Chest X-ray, PA view. Patient: 51 years old, sex M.
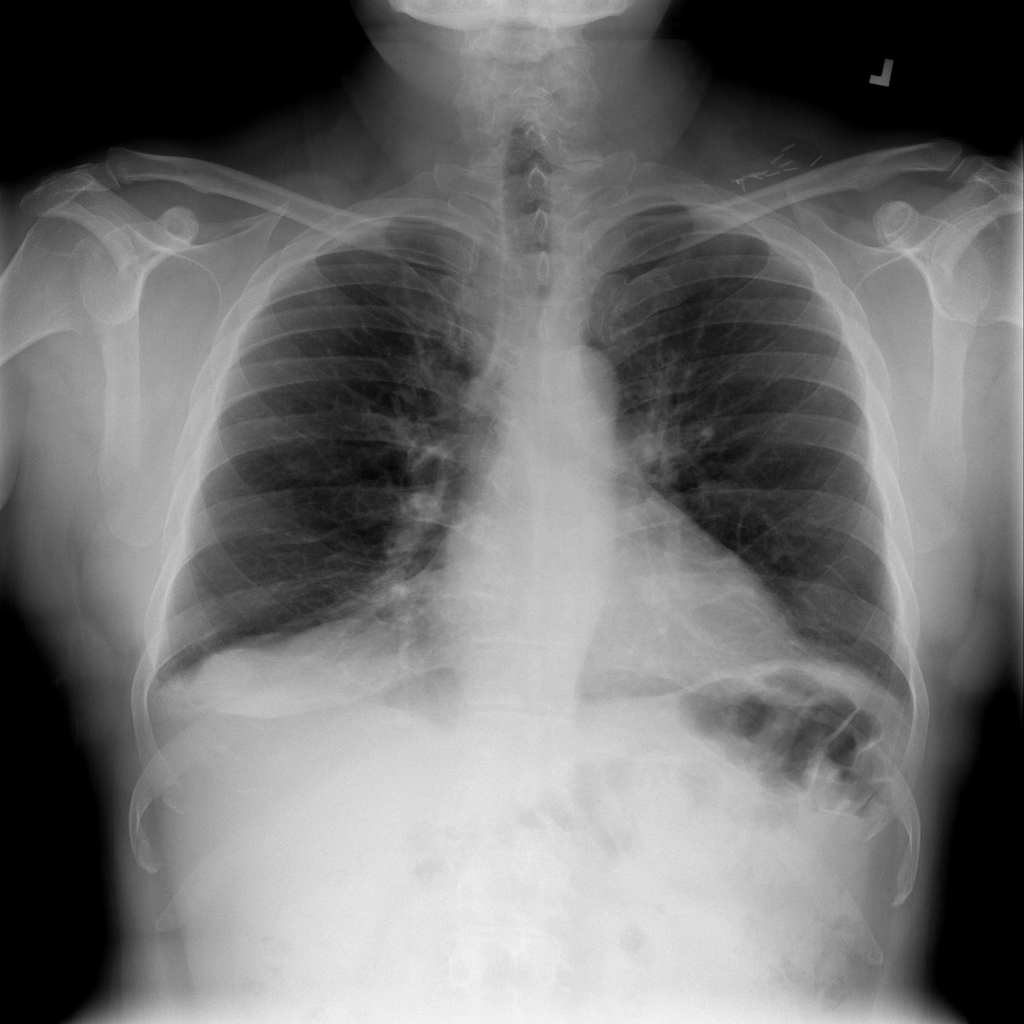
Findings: No Finding